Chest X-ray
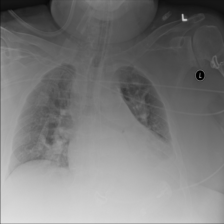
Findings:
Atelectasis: negative
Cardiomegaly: negative
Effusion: negative
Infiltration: negative
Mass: negative
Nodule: negative
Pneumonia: negative
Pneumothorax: negative
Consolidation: negative
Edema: negative
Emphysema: negative
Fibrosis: negative
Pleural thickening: negative
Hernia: negative